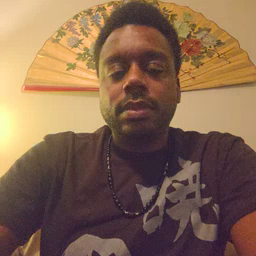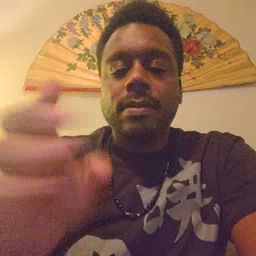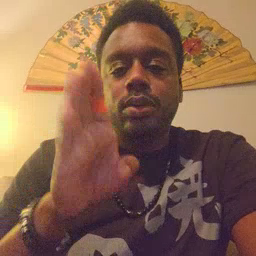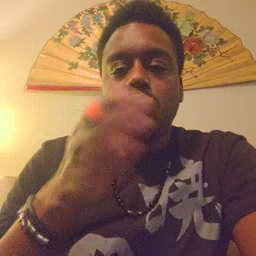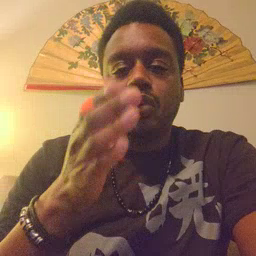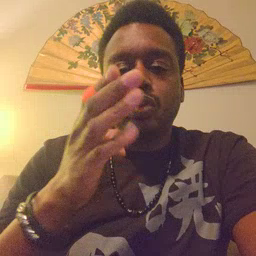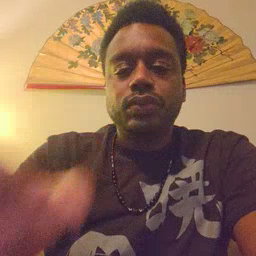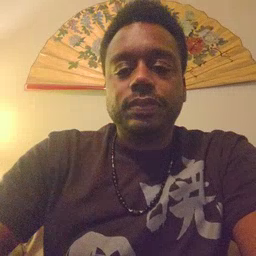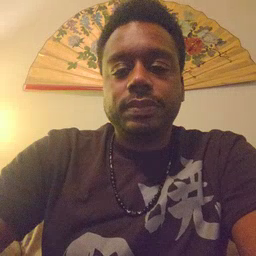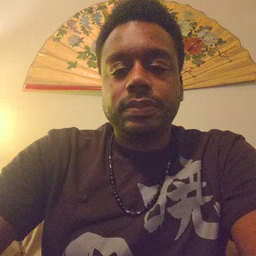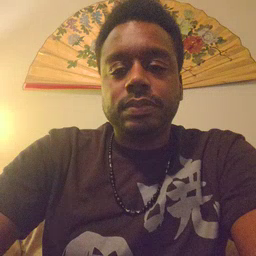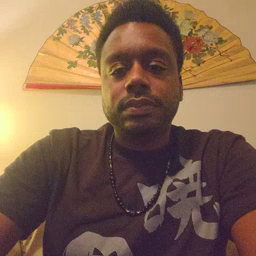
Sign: blue